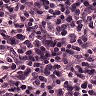
Metastatic tissue present: no